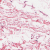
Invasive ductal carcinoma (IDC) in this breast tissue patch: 0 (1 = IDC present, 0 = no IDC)